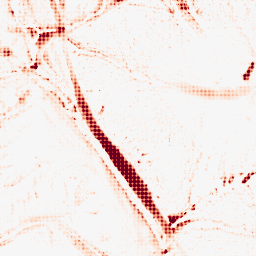
Category: morphological
Decomposition family: morphological_diamond
Decomposition parameters: operation: opening
radius: 10
Upsampling method: sinc_blackman
Upsampling parameters: scale: 4
kernel_size: 4
Upsampling scale: 4